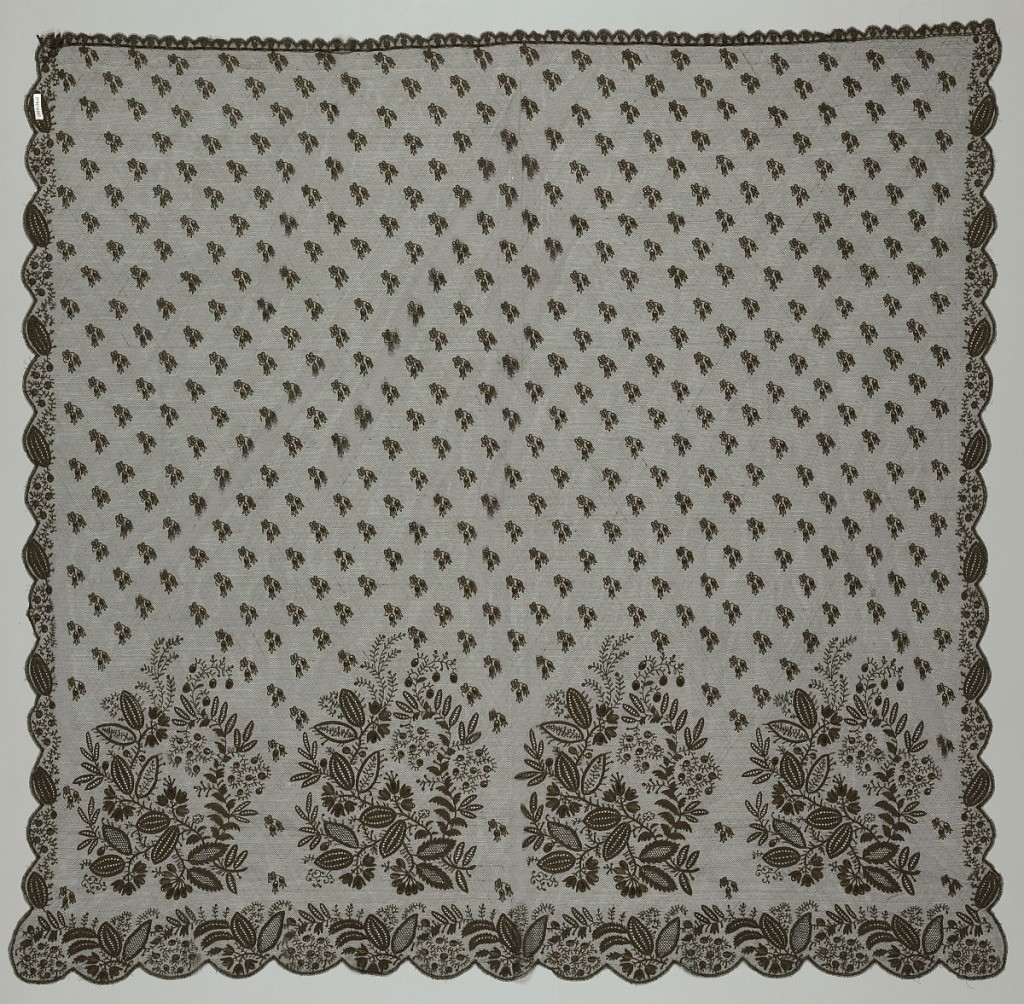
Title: Bonnet veil
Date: late 19th century
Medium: silk Technique: machine embroidery on machine-made net
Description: Repeat of floral, fruit and vine motif along lower section of piece. Bottom edge scalloped with elements of this motif set into each curve. Sides and top edges also scalloped but on a smaller scale with smaller motif inset. Field dotted with smaller floral sprigs. Brown silk embroidered on black silk net. Top edge has a drawstring running through it for gathering and wear.